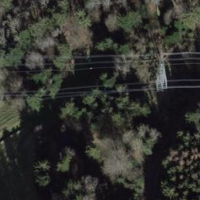
EUNIS habitat code: 43
Species observed at this site:
Tussilago farfara